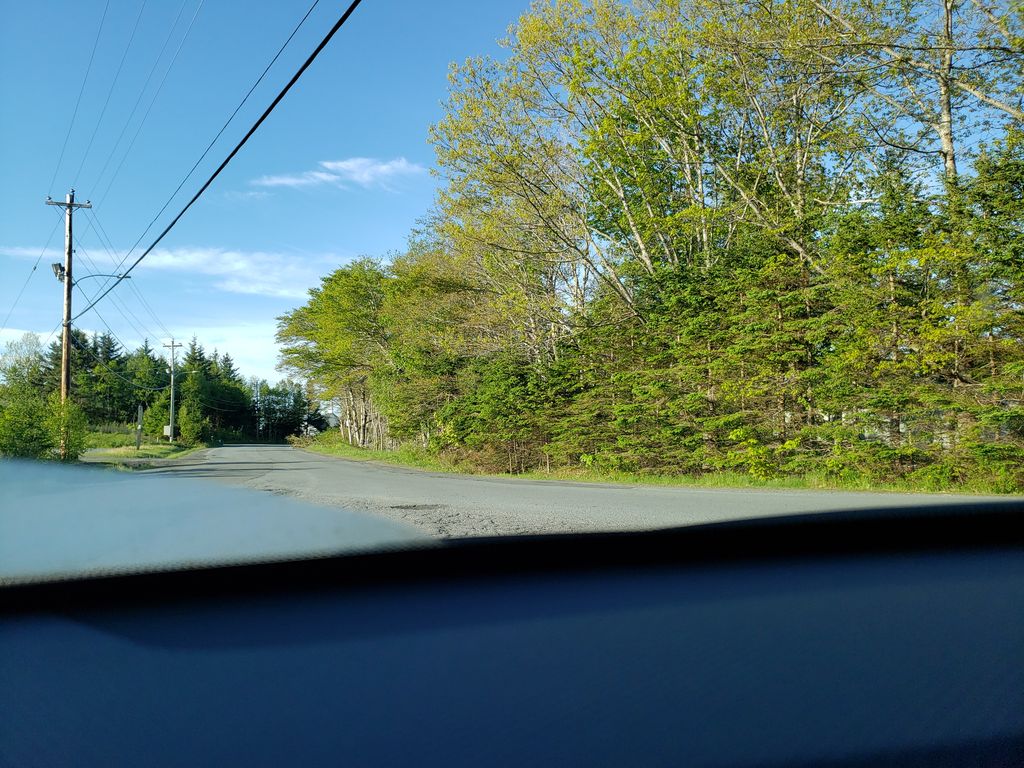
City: halifax